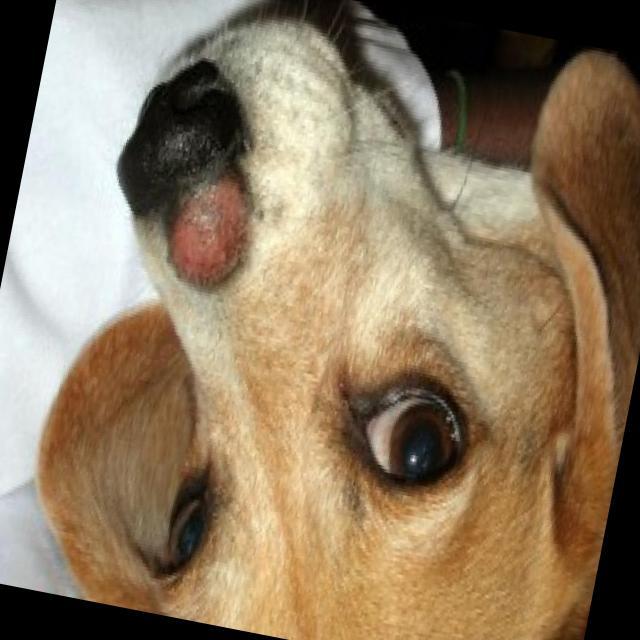
Canine ringworm (Dermatophytosis) — fungal infection caused by Microsporum or Trichophyton. Presents with circular alopecia, scaling, crusting, and broken hairs.